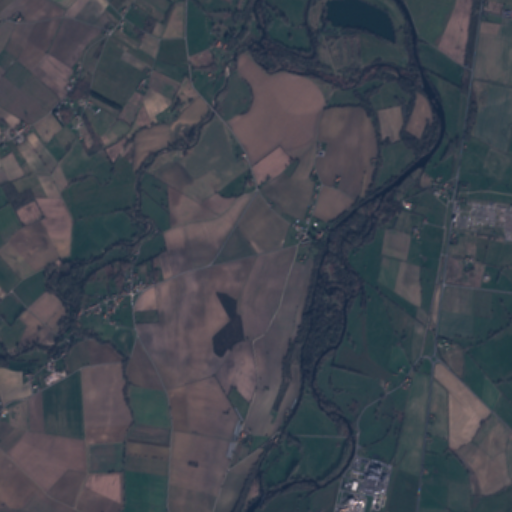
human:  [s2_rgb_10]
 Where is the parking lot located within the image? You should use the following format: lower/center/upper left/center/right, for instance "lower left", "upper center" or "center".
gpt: The parking lot is located in the lower right of the image.
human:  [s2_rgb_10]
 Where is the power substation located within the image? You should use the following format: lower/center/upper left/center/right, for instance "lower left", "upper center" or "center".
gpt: The power substation is located in the center right of the image.
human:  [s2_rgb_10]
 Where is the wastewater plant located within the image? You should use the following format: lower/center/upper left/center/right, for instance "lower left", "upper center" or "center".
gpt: The wastewater plant is located in the lower right of the image.
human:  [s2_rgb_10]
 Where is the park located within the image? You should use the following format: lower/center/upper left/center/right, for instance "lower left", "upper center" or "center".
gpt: There is no park in the image.